Question: Has anyone documented the differences between Stack Exchange Markup and Github Markup?
I'm in the midst of a project to convert Stack Exchange Markdown to Github Markdown. It be a little more complicated because Jekyll on Github Pages uses a Markdown derivative called "Kramdown".
I've already written some of the conversion in my Python program. For example old SE posts with '#Header' must be converted to '# Header'.
Another example are "> Block quote" lines have two spaces appended to the end of the line.
Now it's starting to get tricky (for me at least) where in an image in SE is specified as:
'''
[![Ubuntu 5 DE.png][1]][1]
**Note:** Blah, blah, blah
[1]: https://i.stack.imgur.com/MoxHd.jpg
'''
It has to be converted to Github image markdown format:
'''

**Note:** Blah, blah, blah
'''
Another example of "footer hyper links" (for lack of a better noun) in Stack Exchange Markdown is:
'''
- [Jack Master Volume?][1]
The simplest solution then is to install [JackMix][2]:
find listed [here][3].
[this script][4] is where you are heading:
[1]: https://discourse.ardour.org/t/jack-master-volume/84650
[2]: http://www.arnoldarts.de/jackmix/.
[3]: http://jackaudio.org/applications/
[4]: https://unix.stackexchange.com/questions/374085/lower-or-increase-pulseaudio-volume-on-all-outputs
'''
Needs to be converted to Github Markdown format of:
'''
- <URL>
The simplest solution then is to install <URL>:
find listed <URL>.
<URL> is where you are heading:
'''
Finally tonight I discovered that in Stack Exchange you can have:
'''
<!-- language: bash -->
#!/bin/bash
cat "$Filename.zip" | base64 > "$Filename64"
'''
That needs reformatting to Github Markdown like this:
'''
''' bash
#!/bin/bash
cat "$Filename.zip" | base64 > "$Filename64"
'''
'''
It gets even more complicated when SE Markdown has:
'''
<!-- language-all: lang-bash -->
'''
Or it has this:
'''
<pre><code>Some lines of code
some more lines of
code </code></pre>
'''
An existing Github Repo to convert would be awesome! If not then if someone has documented the differences between Stack Exchange Markup and Github Markup that would be great too.
If this question goes unanswered for a month then I guess I'll be answering it eventually after the trial-error-fix process is finished.
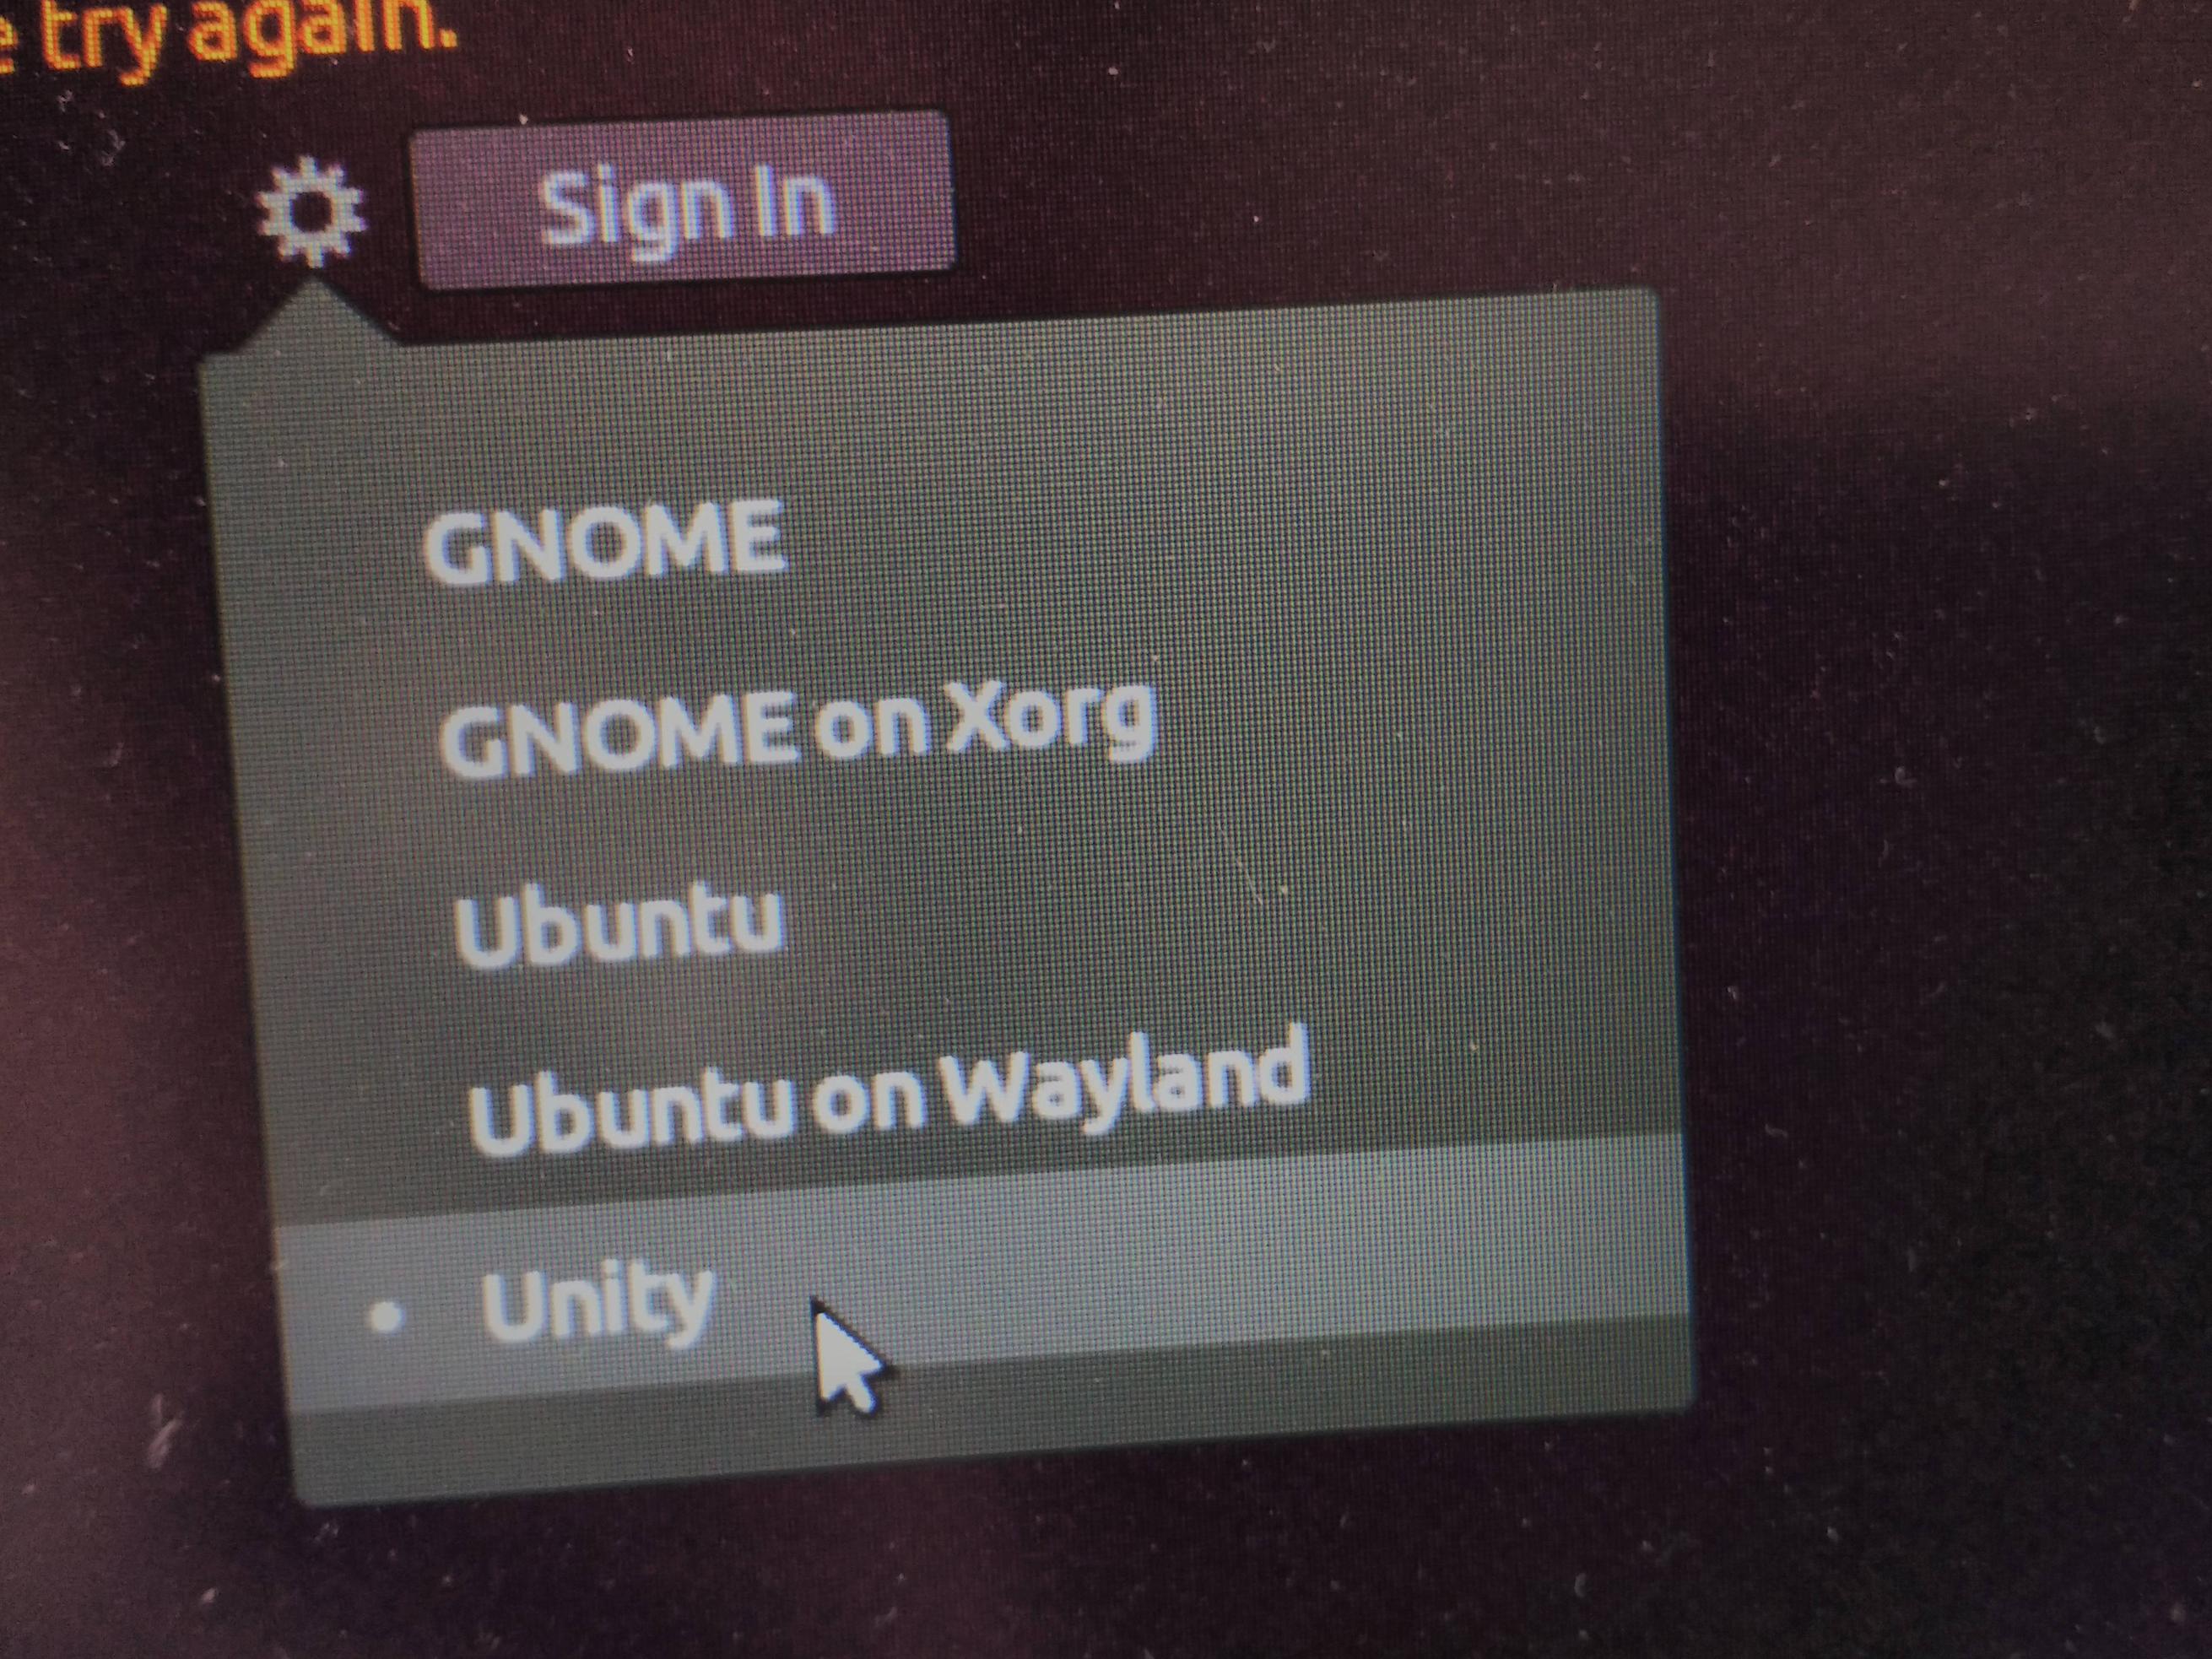
Answer: Converting thousands of Stack Exchange Q&A in markdown format isn't as easy
as simply copying them over to GitHub Pages. The python program
'stack-to-blog.py' was used to convert Stack Exchange posts to
GitHub Pages Posts.
The full 'stack-to-blog.py' program can be accessed on the
<URL>.
The program automatically:
- - - - - - - - - - - - - - - '#header'- '< block quote'- '<!-- language -->'- - - - - -
Full documentation is provided <URL>.
This is what program looks like when running:
<URL>